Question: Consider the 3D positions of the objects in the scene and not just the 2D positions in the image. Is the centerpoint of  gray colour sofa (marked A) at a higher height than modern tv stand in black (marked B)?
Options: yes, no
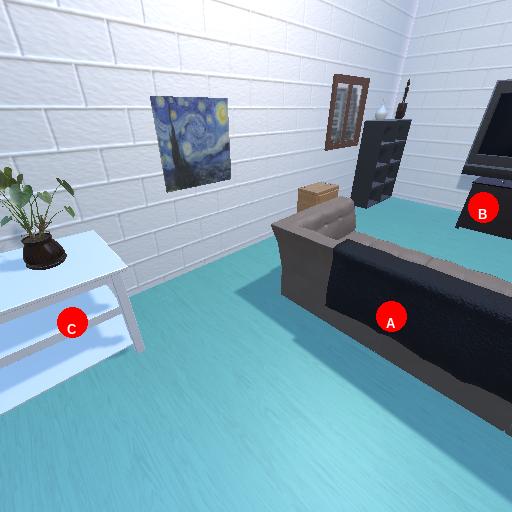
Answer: yes